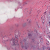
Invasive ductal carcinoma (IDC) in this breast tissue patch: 0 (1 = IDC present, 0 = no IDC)